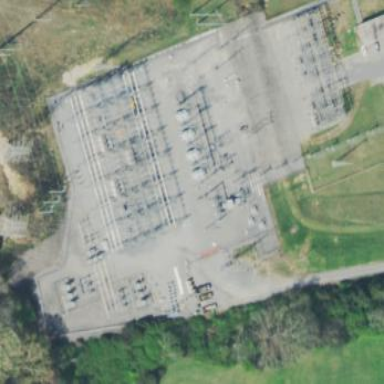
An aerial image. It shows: Power substation.